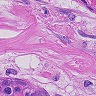
Metastatic tissue present: yes